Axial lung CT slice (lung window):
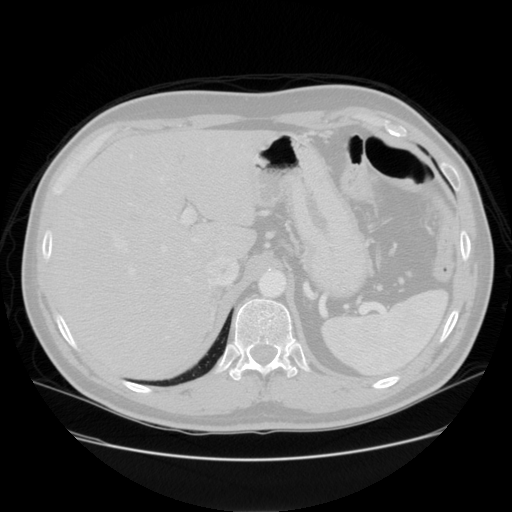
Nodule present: no